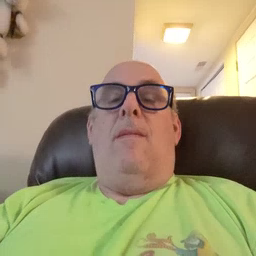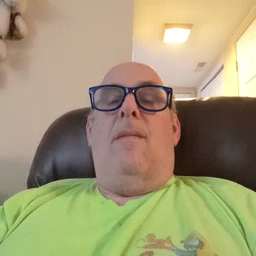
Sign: for